Question: I have some code which currently loops through posts on a blog and outputs them as inside a list item as an image with link and caption text if it exists. This works fine, but when I run the code and there are photoset posts each image and caption gets looped as per the photo blog posts.
(So if there are 10 images in a photoset and 1 caption each image and caption gets output 10 times).
Here is my original code which works:
'''
// get tumblr posts and embed them.
var postContent = $('#tumblr-posts');
var getPosts = {};
getPosts.get = function(){
var offSet = href * 10;
$.ajax({
url:"http://api.tumblr.com/v2/blog/jessicaharby.tumblr.com/posts?limit=11",
dataType: 'jsonp',
data: {
api_key: _site._apiKey,
tag: 'news',
offset: offSet
},
success: function(results){
var i = 0;
while (i < results.response.posts.length) {
var type = results.response.posts[i].type;
var photoset = results.response.posts[i].photoset_layout;
if (type == "photo") {
var photos = results.response.posts[i].photos;
var linkURL = results.response.posts[i].post_url;
var caption = results.response.posts[i].caption;
for (var j = 0; j < photos.length; j++) {
var imgURL;
if (photos[j].alt_sizes[1]) {
imgURL = photos[j].alt_sizes[1].url
}else{
continue;
}
postContent.append("<li><img src=" + imgURL + " /><p>" + caption + "</p></li>");
}
i++;
}
console.log(results.response);
postContent.find('a').attr('target','_blank');
}
});
}
getPosts.get();
'''
I have been trying to write an else if statement which captures the photoset posts. It needs refining but looks like this:
'''
else if(photoset != null) {
for (var k = 0; k < photos.length; k++) {
var imgURL;
if (photos[k].alt_sizes[1]) {
imgURL = photos[k].alt_sizes[1].url
}else{
continue;
}
postContent.append("<li><img src=" + imgURL + " /></li>");
}
postContent.append("<li><p>" + caption + "</p></li>");
}else{
console.log('some error')
}
'''
So it should spit out all the images and the one caption at the bottom of the post (so I guess I need these all inside one list item). I am just not 100% sure how to finalise the loops.
Another issue is that if I write an if/else if I think with my current code the first if is true and so the posts will be repeated potentially, or the else if may be ignored.
I have two fiddles which can be experimented with/forked etc;
1) <URL> loops through all posts
2) <URL> only loops through photoset posts.
Apologies that this is not the neatest question. If I am not clear I can make a drawing if that helps!
Decided to make an image:

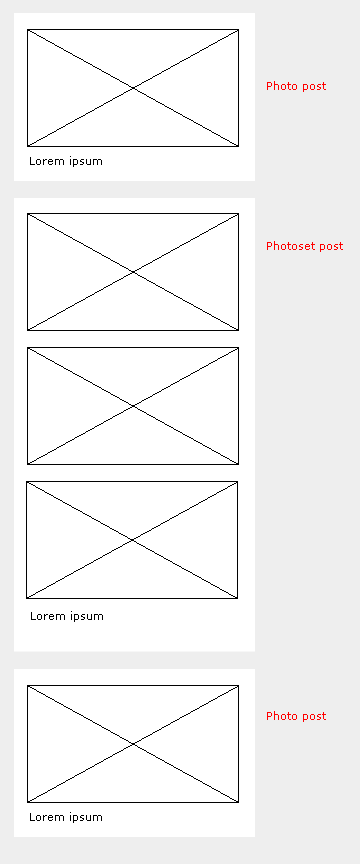
Answer: I'm not sure I understood the problem well, btw this solution <URL> works?
significant part:
'''
var set = [];
while (i < results.response.posts.length) {
var type = results.response.posts[i].type;
var photoset = results.response.posts[i].photoset_layout;
if (photoset != null) {
var photos = results.response.posts[i].photos;
var linkURL = results.response.posts[i].post_url;
var caption = results.response.posts[i].caption;
for (var j = 0; j < photos.length; j++) {
var imgURL;
if (photos[j].alt_sizes[1]) {
imgURL = photos[j].alt_sizes[1].url
} else {
continue;
}
set.push("<li><img src=" + imgURL + " /></li>");
}
if (caption) {
set.push("<li><p>" + caption + "</p></li>");
var subUl = document.createElement("ul");
for (var k = 0; k < set.length; k++) {
$(subUl).append(set[k]);
}
postContent.append(subUl);
set.length = 0;
}
} else {
console.log('some error')
}
i++;
}
'''
css:
'''
ul li {
padding:20px;
float:left;
max-width:550px;
background:#FFF;
}
ul li:last-child {
margin:0 1px 30px 0;
}
'''